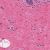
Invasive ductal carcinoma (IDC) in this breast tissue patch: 0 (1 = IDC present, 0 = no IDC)